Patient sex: M
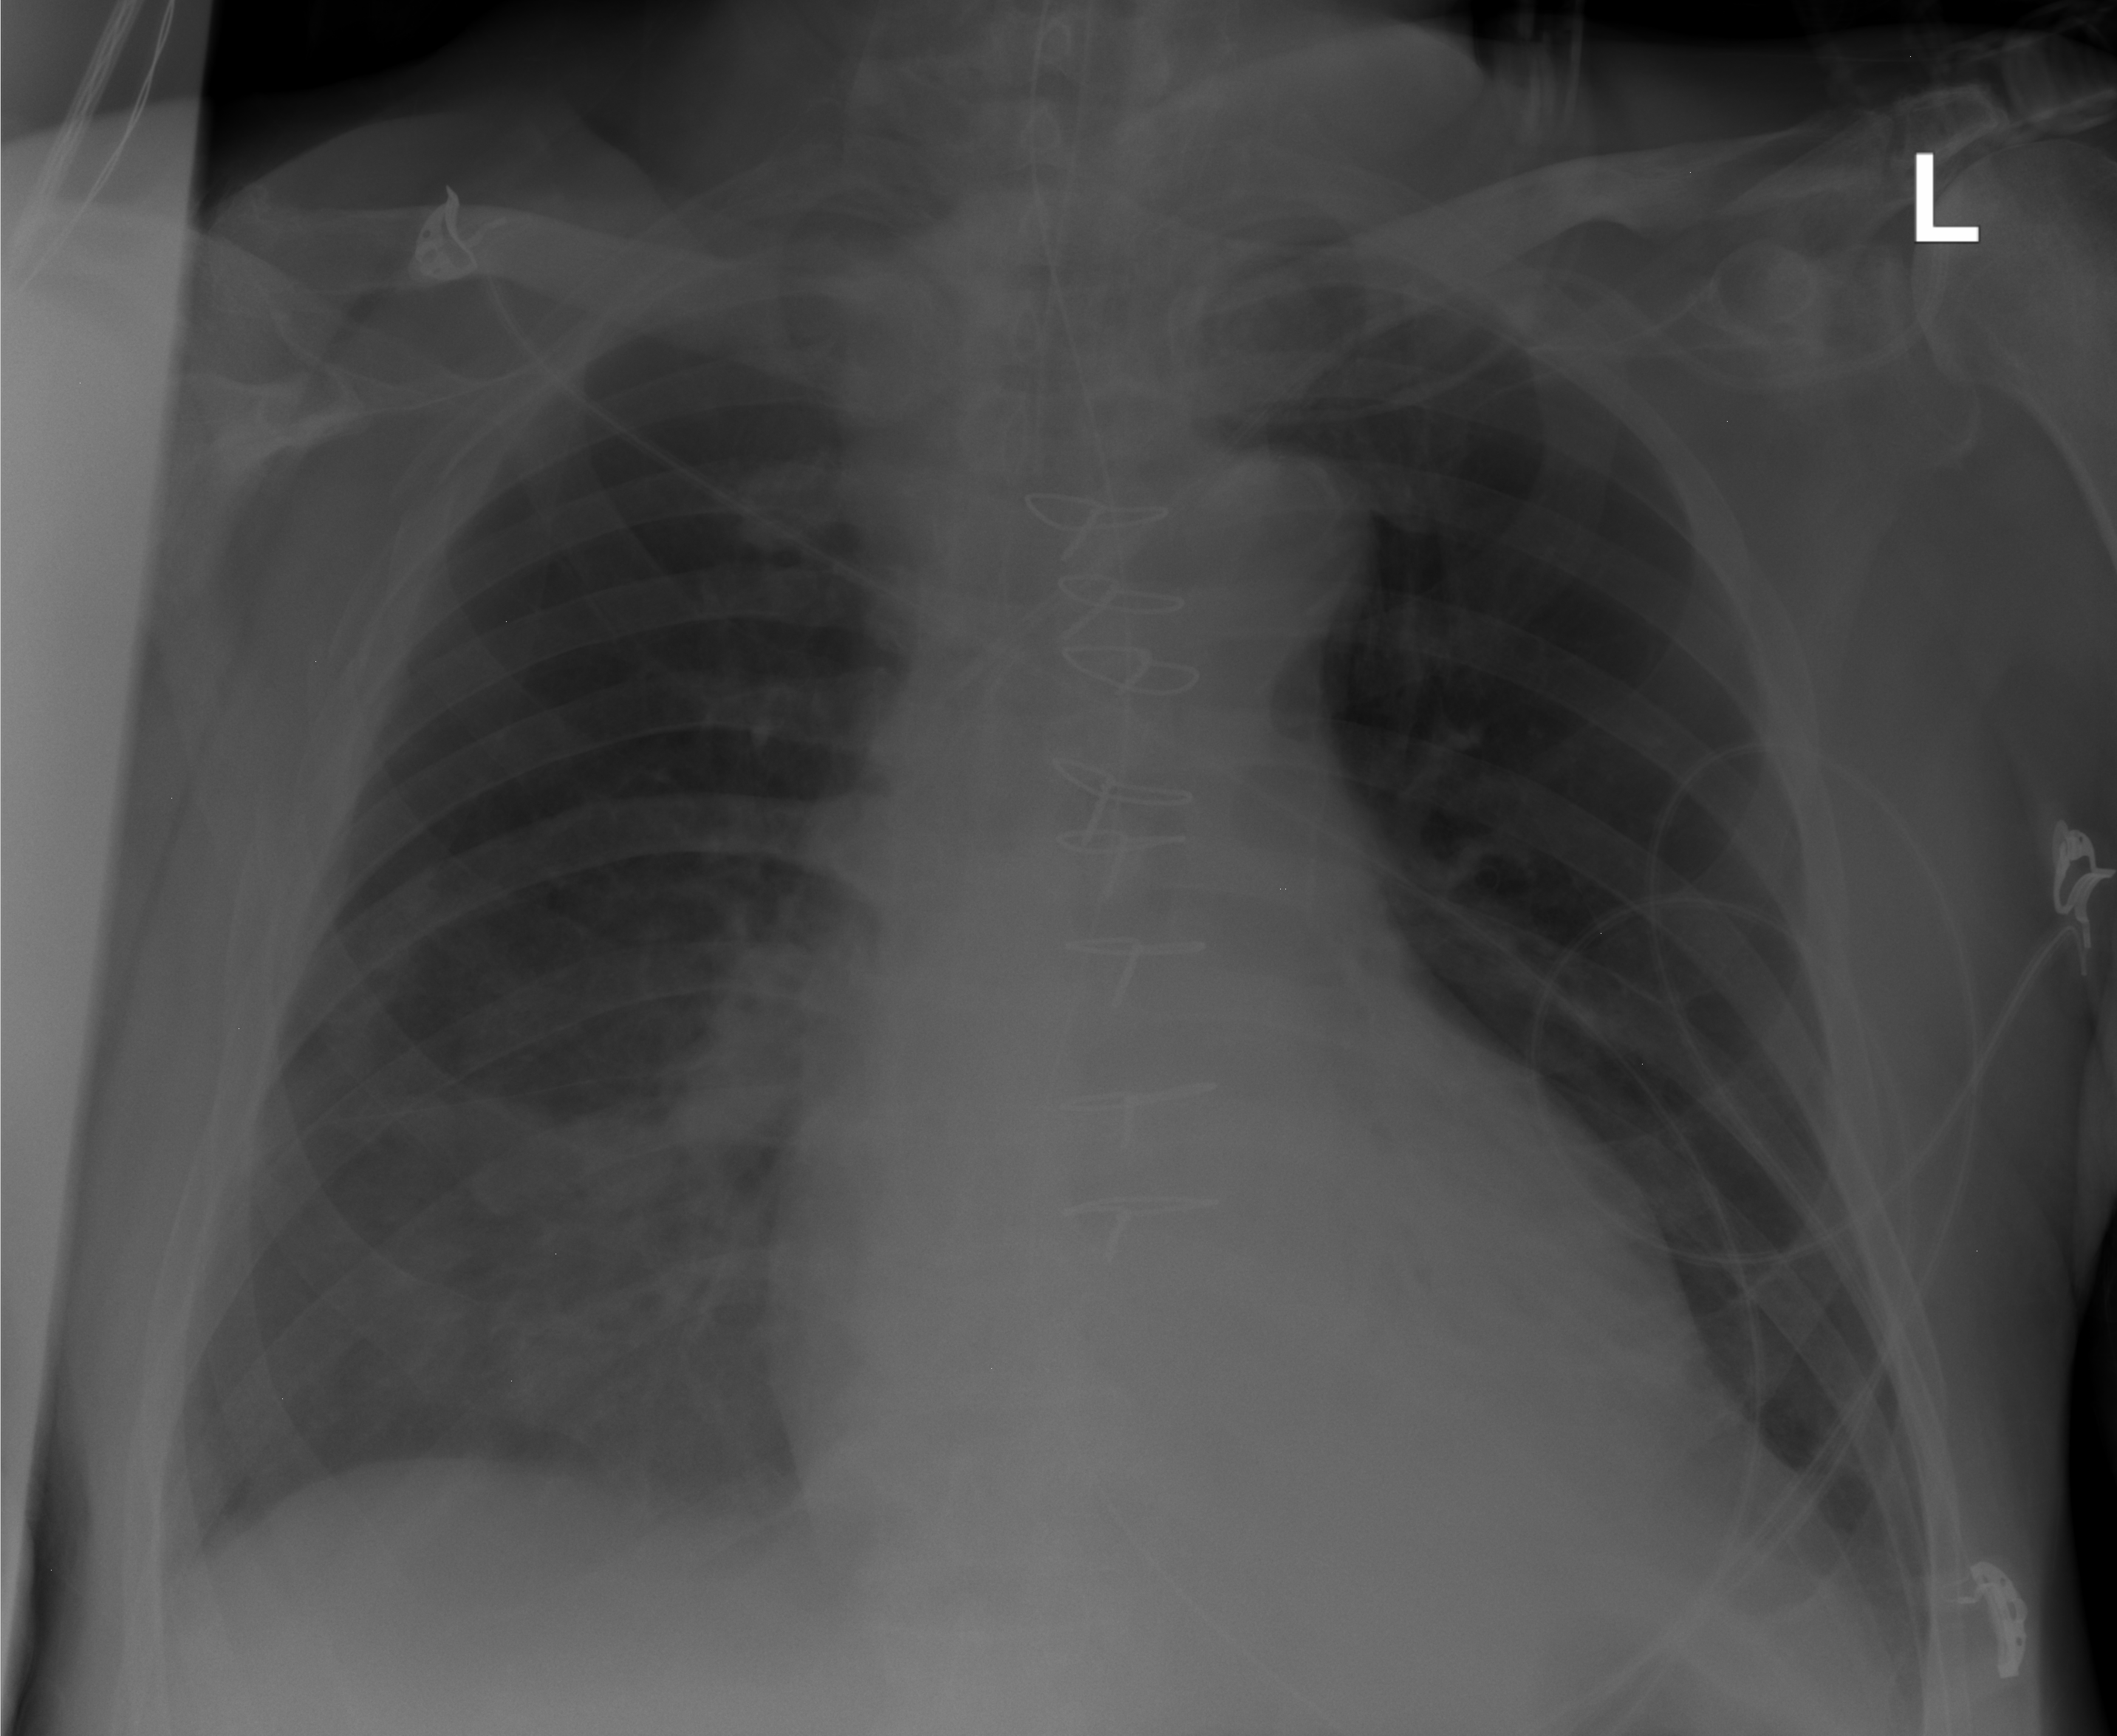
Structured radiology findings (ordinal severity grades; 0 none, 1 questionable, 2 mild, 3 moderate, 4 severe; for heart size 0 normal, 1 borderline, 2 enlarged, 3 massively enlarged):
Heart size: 1
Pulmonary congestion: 0
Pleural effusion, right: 0
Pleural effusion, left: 2
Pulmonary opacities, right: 2
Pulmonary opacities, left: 0
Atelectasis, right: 0
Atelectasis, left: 1